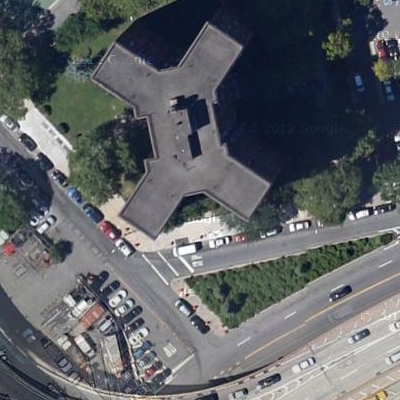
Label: Industry